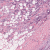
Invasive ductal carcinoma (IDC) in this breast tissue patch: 1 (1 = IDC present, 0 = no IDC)